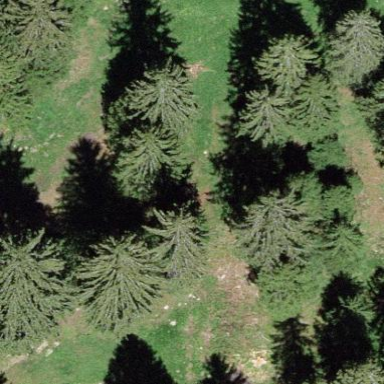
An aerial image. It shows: Beautiful woodland area.